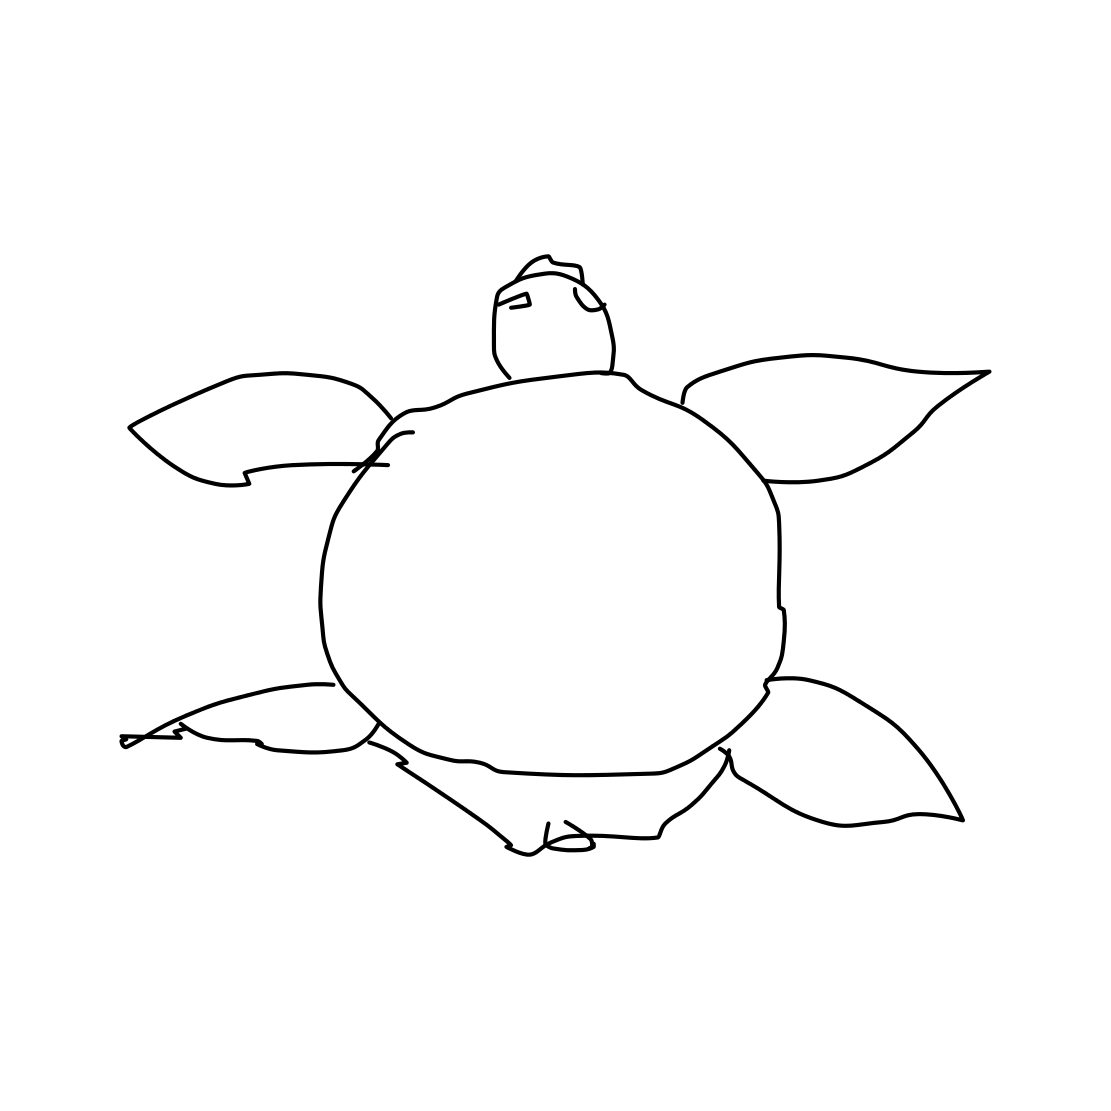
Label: sea turtle